Aerial crown-view tile of a tropical tree (Barro Colorado Island, Panama), acquired 20250317:
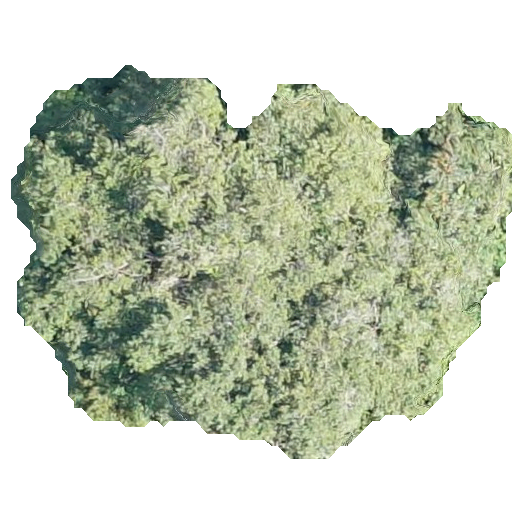
Species: Chrysophyllum cainito
GBIF accepted scientific name: Chrysophyllum cainito
Crown area: 218.951 m²